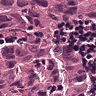
Metastatic tissue present: yes